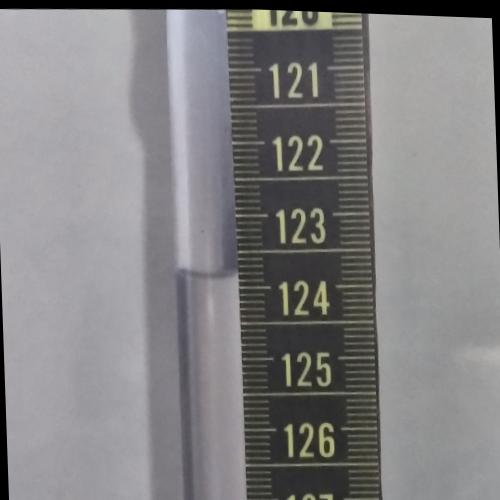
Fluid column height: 123.8 cm